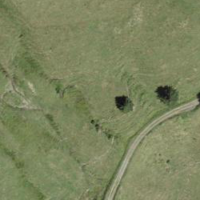
EUNIS habitat code: 24
Species observed at this site:
Ajuga reptans